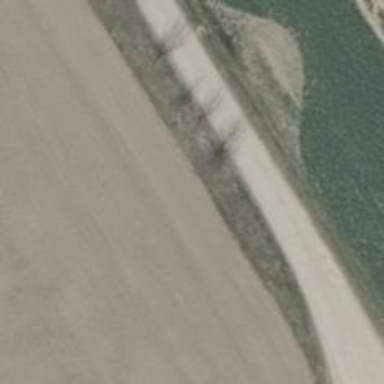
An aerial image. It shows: Row of trees in natural setting.